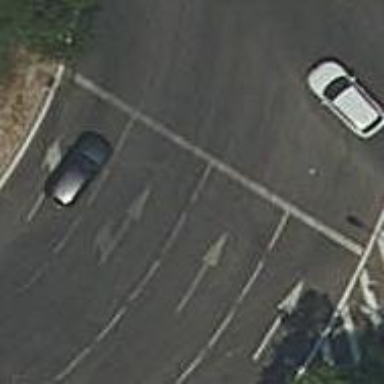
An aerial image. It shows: Road with traffic signals.